Brain MRI, t1w sequence, axial 2D slice.
Patient: age 38, sex F, weight 78 kg, height 1.78 m
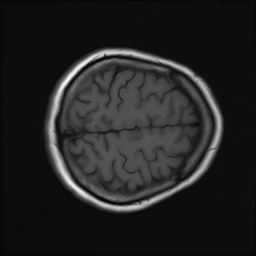